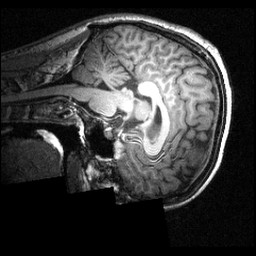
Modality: T1w
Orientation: sagittal
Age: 24
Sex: male
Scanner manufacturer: siemens
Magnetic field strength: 3.951 T
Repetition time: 1.5 s
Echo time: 0.00335 s